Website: macys
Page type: delivery-shipping
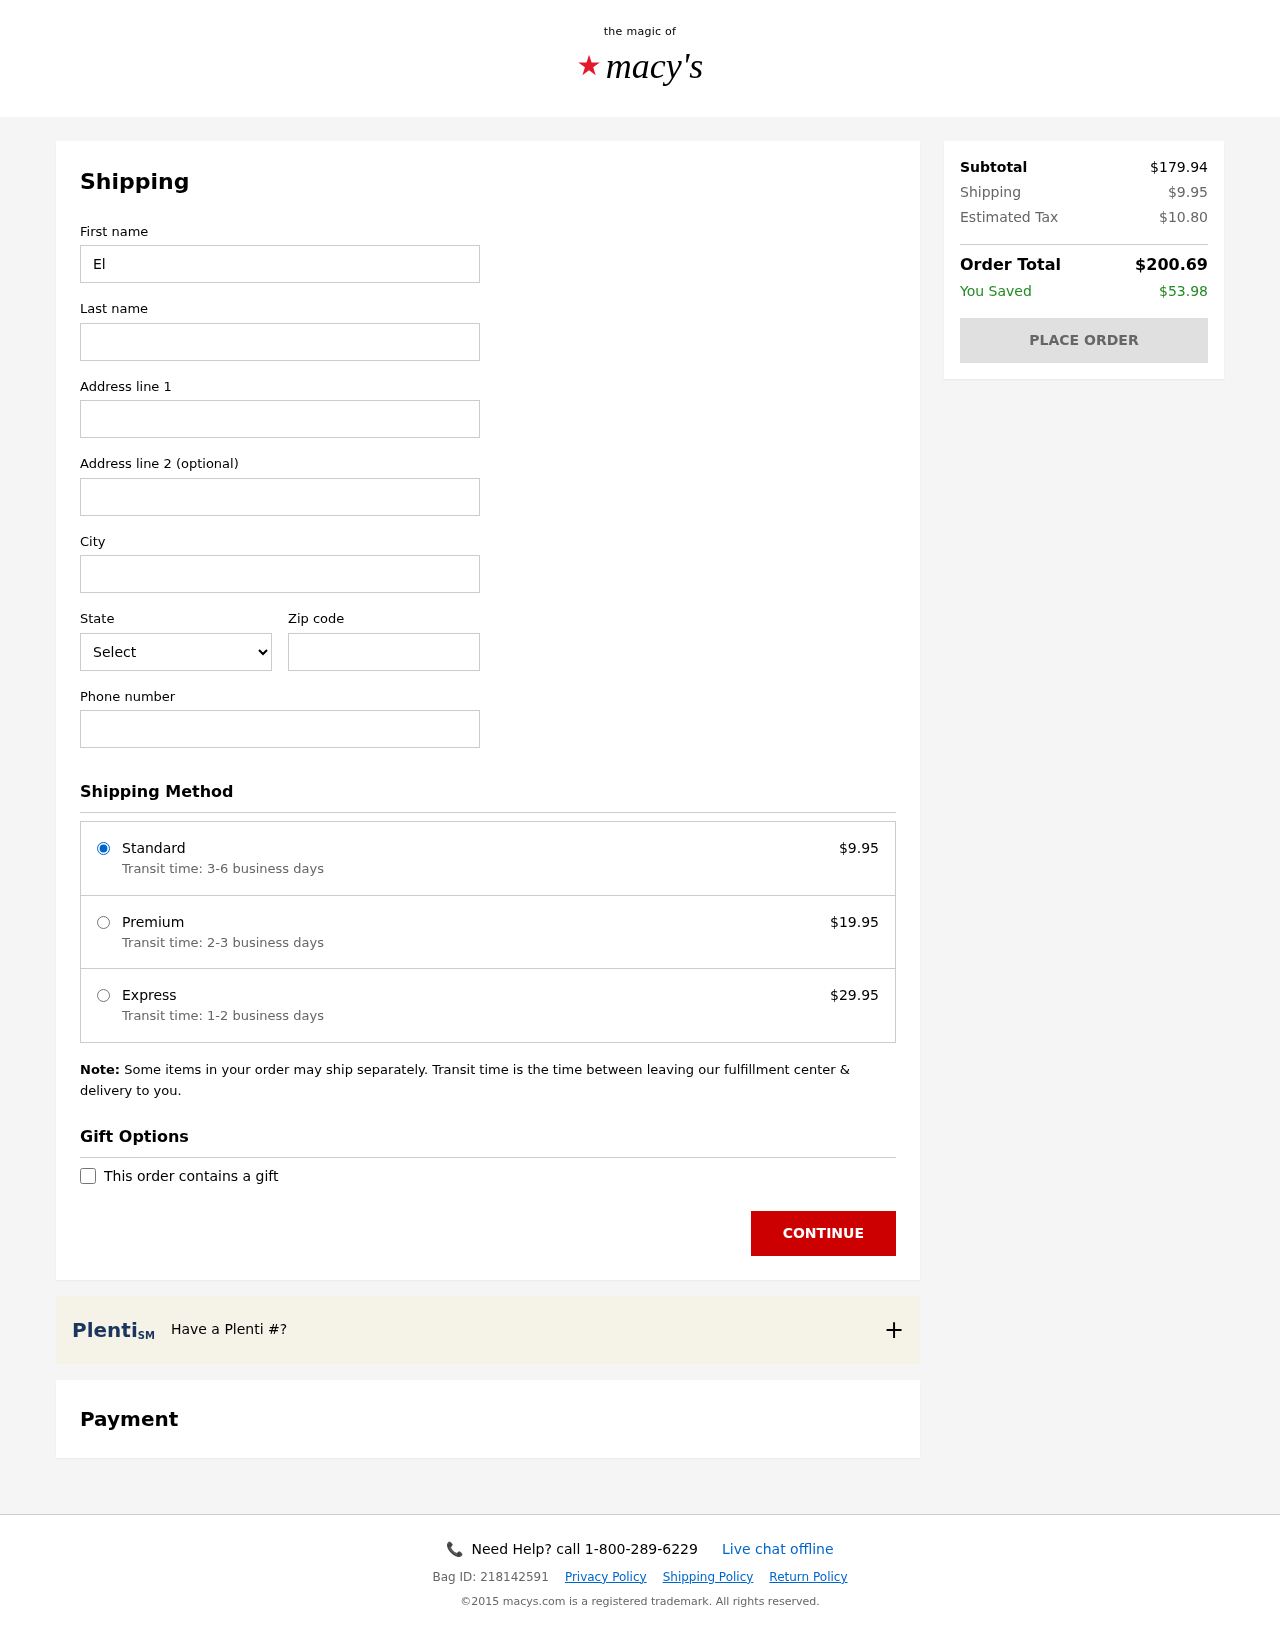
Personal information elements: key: PII_CITY
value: Lake Patrickmouth
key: PII_FIRSTNAME
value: Elizabeth
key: PII_LASTNAME
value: Jackson
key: PII_PHONE
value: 2257074389
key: PII_POSTCODE
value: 78774
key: PII_STATE_ABBR
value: MN
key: PII_STREET
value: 743 Deborah Light
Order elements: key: ORDER_SHIPPING_COST
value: $9.95
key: ORDER_SHIPPING_PREMIUM
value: $19.95
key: ORDER_SHIPPING_EXPRESS
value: $29.95
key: ORDER_SUBTOTAL
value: $179.94
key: ORDER_TAX
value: $10.80
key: ORDER_TOTAL
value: $200.69
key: ORDER_SAVINGS
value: $53.98